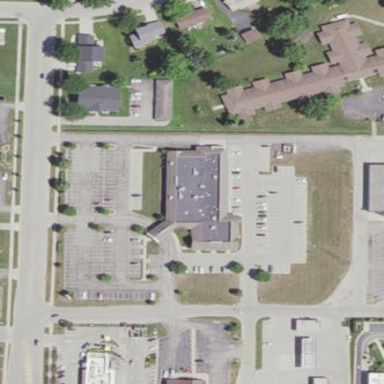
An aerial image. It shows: Clinic building providing healthcare services.